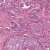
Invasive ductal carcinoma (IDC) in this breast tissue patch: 1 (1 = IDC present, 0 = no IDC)